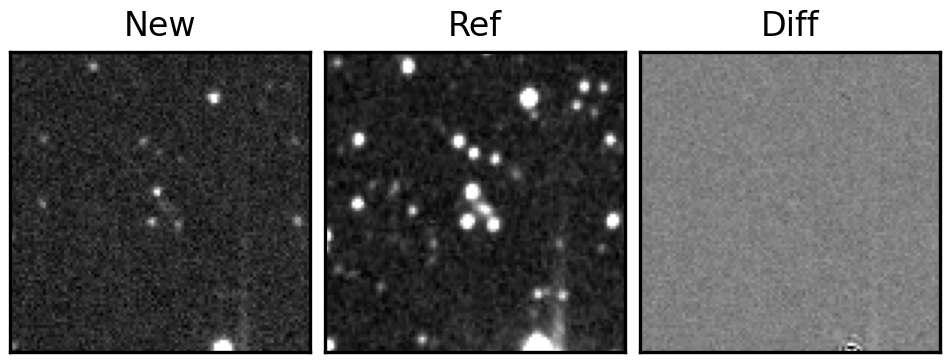
Label: real